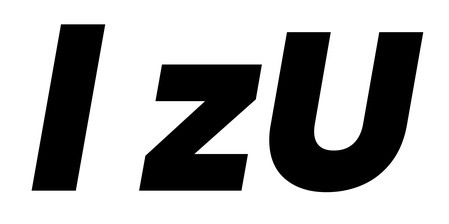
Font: Poppins-ExtraBoldItalic